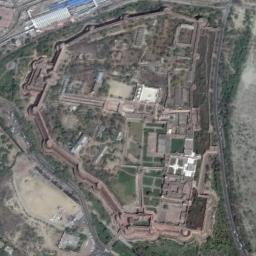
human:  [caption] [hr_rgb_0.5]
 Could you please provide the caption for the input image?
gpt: The palace is surrounded by trees .

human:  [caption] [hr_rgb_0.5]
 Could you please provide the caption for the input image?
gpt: The brown palace has long walls, Some palaces and parks .

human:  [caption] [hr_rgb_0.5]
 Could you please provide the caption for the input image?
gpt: There are four trapezoidal lawns in front of the palace .

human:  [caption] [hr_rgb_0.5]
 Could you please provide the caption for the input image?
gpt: The palace is on the grass next to some trees .

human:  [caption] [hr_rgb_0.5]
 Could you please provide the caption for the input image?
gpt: There are brown walls in the palace .